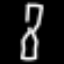
Label: hourglass